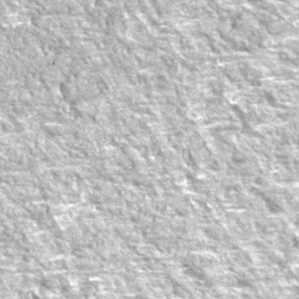
Label: frost